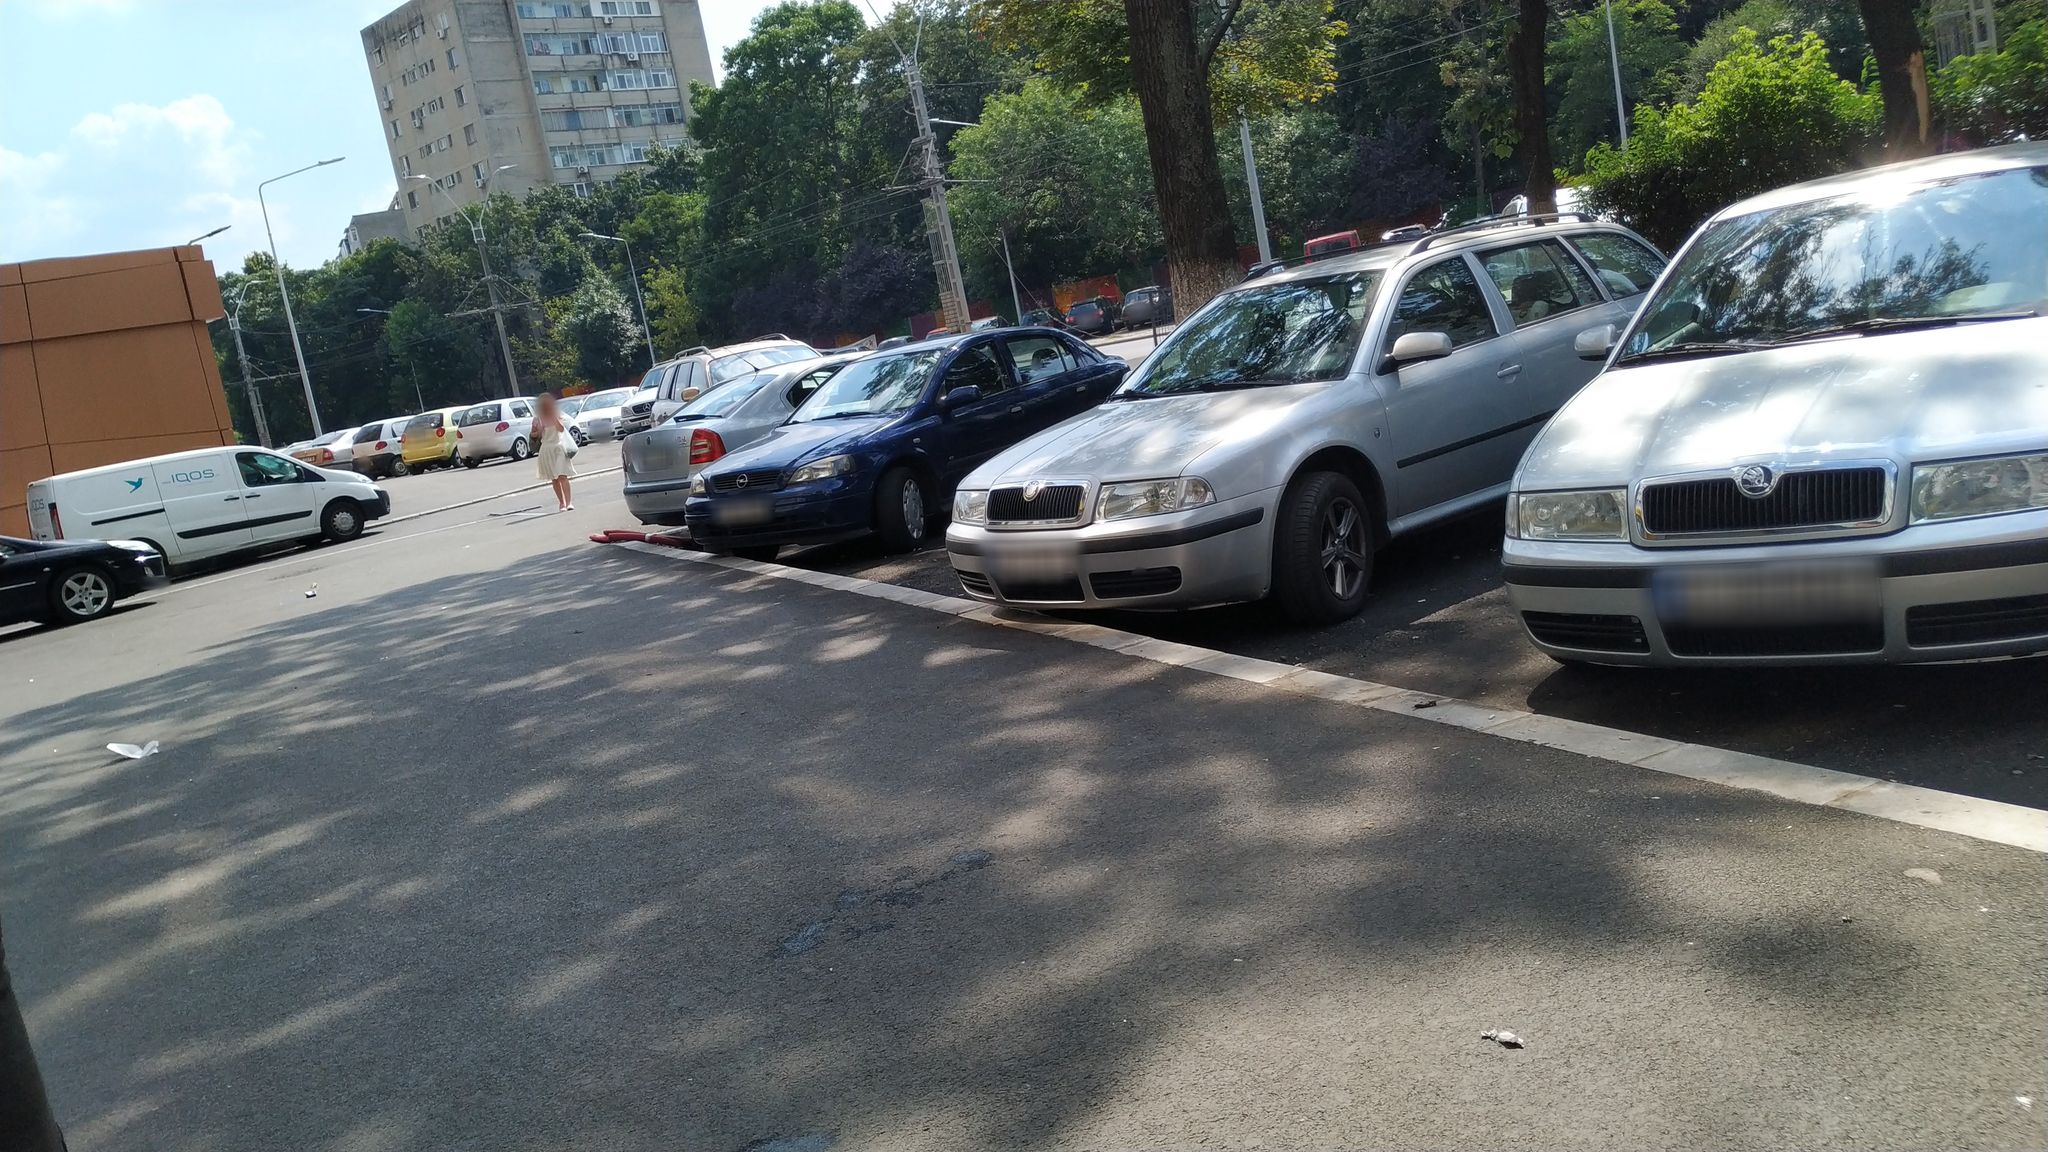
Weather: clear
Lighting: day
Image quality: good
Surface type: walking surface
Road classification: residential
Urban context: urban centre
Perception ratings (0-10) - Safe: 2.54, Lively: 8.08, Beautiful: 1.55, Boring: 0.28, Depressing: 1.94, Wealthy: 5.43